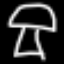
Label: mushroom